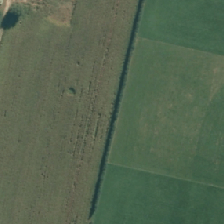
Land cover: shortrotation_cropland